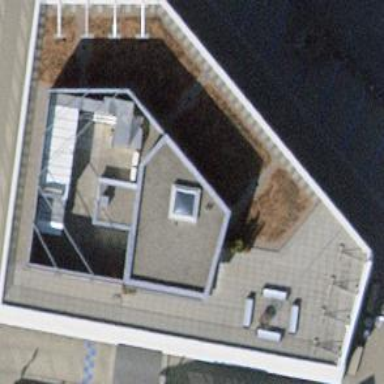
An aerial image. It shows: Office building with unique saltbox roof shape.